Interaction volume radius: 10 \u00c5
Interaction volume height: 40 \u00c5
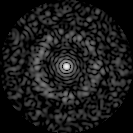
Disorder parameter: 0.8368